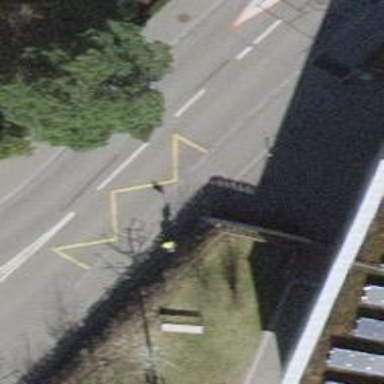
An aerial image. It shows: Bus stop with platform for public transport.